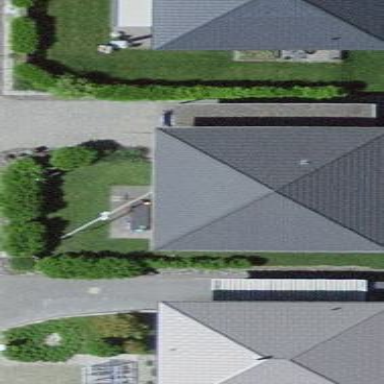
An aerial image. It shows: Residential building with pyramidal roof shape.